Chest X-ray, AP view. Patient: 73 years old, sex F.
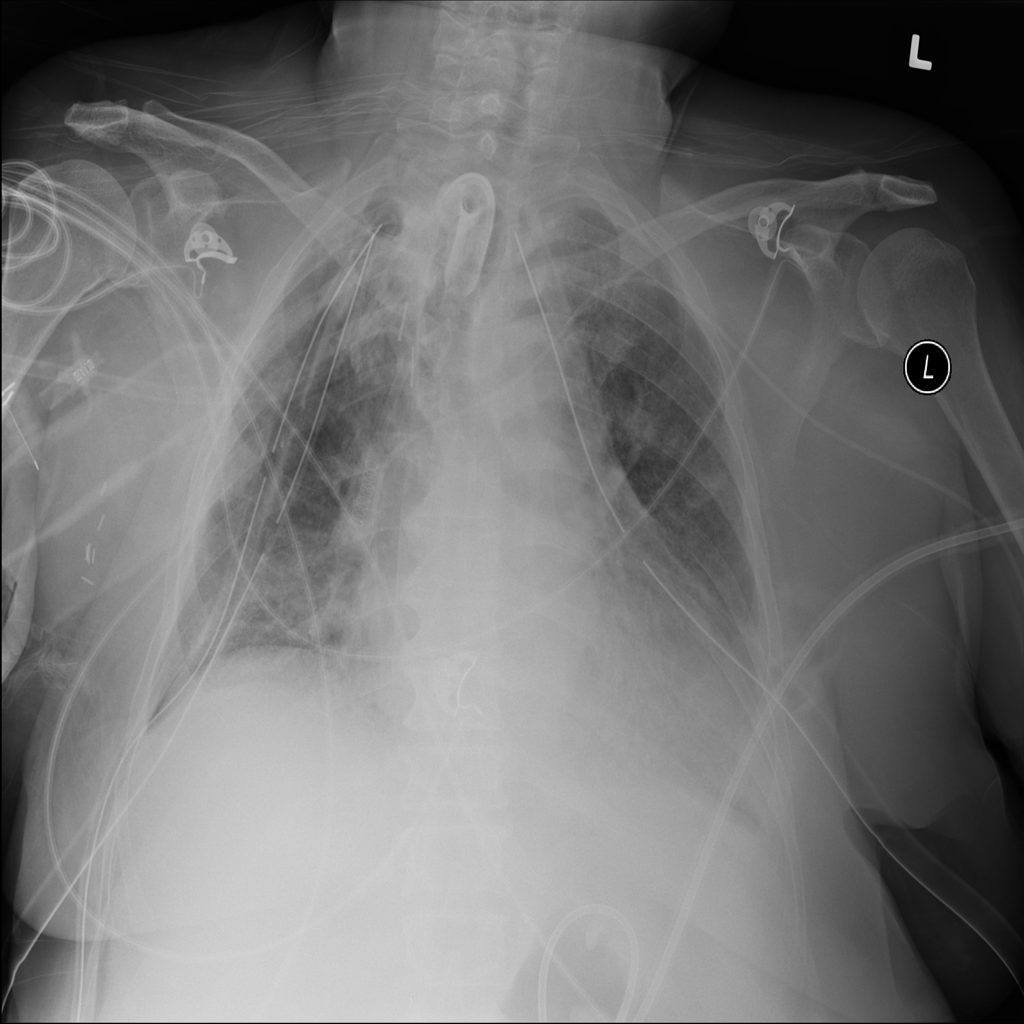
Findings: No Finding